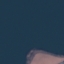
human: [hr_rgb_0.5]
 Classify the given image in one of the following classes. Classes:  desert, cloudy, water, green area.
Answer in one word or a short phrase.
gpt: water